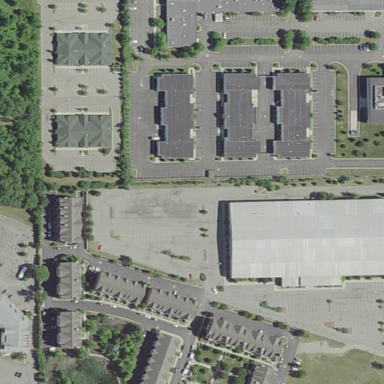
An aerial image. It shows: Commercial area.